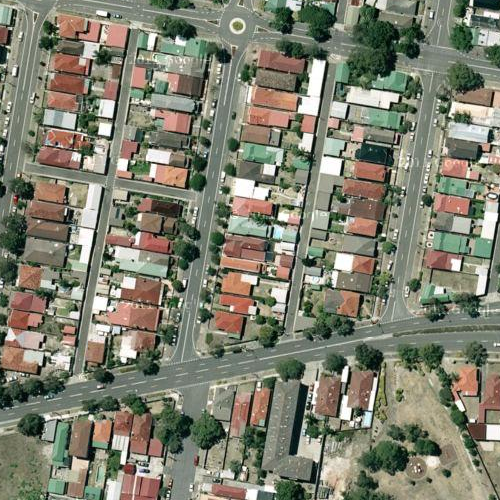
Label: sydney